Field crop: maize
Growth stage: 2
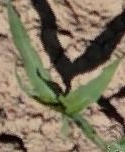
Species: maize